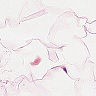
Metastatic tissue present: no